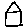
Label: house